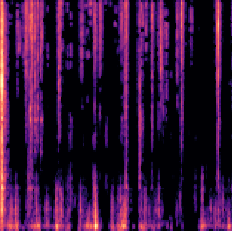
Sound class: Fire crackling